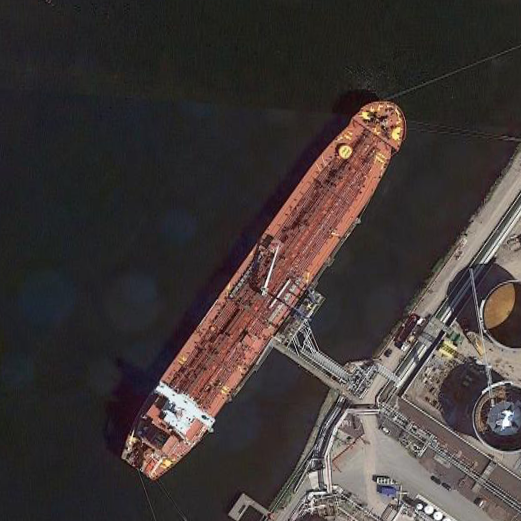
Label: Tank_ship